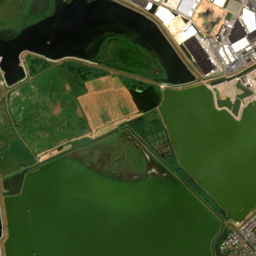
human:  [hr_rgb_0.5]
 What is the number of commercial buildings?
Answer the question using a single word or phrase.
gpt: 26

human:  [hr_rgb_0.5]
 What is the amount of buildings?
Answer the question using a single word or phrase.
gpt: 350

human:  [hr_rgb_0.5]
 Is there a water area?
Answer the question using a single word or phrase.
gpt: yes

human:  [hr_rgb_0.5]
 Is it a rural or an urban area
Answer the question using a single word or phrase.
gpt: rural

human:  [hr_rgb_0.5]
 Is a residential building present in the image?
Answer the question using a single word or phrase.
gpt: yes

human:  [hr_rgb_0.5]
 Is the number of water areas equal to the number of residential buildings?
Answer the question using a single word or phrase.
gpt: no

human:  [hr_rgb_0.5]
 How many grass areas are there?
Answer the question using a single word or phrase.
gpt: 54

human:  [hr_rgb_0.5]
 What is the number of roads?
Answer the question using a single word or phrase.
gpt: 124

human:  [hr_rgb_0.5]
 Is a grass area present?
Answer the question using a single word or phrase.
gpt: yes

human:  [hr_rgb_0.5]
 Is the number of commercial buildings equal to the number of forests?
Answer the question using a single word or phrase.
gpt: no

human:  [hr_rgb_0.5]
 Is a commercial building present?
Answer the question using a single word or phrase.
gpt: yes

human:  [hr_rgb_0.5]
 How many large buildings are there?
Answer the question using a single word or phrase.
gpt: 15

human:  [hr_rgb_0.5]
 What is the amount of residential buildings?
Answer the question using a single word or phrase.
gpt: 317

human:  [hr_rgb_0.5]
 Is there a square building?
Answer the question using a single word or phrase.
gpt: yes

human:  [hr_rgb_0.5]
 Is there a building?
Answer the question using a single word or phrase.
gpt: yes

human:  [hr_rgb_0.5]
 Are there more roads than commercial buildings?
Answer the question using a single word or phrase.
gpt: yes

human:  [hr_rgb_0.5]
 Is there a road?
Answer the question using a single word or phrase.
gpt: yes

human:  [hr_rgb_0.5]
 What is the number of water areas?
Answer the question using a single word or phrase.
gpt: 20

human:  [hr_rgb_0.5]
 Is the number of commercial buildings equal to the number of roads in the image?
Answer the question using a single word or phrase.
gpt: no

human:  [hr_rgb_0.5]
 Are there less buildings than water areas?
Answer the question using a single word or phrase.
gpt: no

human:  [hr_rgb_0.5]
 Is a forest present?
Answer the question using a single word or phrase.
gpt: yes

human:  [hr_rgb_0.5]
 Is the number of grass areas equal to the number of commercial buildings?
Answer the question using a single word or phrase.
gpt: no

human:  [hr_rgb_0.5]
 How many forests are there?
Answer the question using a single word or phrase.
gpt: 14

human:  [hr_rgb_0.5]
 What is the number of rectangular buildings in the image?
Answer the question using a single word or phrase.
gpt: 217

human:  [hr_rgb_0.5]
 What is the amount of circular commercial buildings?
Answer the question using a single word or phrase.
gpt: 0

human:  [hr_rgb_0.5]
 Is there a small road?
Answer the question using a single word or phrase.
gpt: yes

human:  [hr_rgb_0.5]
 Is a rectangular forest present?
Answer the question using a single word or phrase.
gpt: yes

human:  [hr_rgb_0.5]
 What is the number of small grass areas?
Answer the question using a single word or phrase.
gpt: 6

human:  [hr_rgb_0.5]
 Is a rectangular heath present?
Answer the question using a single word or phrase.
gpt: no

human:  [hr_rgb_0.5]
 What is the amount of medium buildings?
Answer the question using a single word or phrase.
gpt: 10

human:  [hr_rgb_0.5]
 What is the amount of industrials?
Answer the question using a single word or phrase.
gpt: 2

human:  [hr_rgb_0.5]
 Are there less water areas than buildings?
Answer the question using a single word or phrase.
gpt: yes

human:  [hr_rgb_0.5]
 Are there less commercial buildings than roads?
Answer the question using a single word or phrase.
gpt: yes

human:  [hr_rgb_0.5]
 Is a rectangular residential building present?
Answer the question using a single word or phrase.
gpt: yes

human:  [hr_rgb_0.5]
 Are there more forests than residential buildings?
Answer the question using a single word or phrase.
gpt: no

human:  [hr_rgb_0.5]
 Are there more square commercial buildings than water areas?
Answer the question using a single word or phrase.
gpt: no

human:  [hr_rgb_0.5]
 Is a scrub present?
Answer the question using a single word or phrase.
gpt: yes

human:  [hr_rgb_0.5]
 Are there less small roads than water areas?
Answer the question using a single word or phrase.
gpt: no

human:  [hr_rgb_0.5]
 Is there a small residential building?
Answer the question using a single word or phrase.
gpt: yes

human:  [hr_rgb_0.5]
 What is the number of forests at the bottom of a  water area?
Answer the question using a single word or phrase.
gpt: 14

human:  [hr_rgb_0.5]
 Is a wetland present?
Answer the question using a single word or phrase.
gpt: yes

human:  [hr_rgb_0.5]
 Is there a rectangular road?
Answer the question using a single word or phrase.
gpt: no

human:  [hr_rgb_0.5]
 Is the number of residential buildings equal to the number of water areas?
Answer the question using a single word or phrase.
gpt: no

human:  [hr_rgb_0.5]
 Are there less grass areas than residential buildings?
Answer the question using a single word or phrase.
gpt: yes

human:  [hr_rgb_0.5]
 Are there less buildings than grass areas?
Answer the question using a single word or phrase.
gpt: yes

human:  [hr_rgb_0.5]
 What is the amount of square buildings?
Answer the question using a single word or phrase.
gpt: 1

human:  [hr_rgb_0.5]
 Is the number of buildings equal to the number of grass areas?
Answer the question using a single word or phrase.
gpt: no

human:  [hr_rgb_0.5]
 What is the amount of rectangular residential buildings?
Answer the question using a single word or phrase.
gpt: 201

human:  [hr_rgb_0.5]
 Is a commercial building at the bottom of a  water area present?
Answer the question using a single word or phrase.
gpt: yes

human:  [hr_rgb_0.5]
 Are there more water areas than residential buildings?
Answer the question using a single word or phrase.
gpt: no

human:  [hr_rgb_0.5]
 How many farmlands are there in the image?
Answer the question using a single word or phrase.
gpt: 1

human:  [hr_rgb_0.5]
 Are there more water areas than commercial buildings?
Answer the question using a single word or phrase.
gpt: no

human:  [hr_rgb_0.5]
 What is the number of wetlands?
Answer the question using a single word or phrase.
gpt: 4

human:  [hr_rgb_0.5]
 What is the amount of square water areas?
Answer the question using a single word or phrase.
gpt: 0

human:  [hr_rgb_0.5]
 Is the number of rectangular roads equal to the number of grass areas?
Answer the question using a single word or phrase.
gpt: no

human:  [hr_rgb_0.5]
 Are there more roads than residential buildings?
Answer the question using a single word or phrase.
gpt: no

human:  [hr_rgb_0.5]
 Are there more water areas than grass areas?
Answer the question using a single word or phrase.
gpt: no

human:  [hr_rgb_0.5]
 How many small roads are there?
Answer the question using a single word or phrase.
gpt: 124

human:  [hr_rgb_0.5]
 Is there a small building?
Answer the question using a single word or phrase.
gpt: yes

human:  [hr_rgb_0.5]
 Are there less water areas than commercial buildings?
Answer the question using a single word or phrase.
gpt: no

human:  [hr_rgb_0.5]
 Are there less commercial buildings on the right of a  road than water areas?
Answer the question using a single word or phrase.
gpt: no

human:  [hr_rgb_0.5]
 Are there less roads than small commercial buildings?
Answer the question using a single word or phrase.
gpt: no

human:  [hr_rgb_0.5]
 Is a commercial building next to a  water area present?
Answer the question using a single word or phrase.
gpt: yes

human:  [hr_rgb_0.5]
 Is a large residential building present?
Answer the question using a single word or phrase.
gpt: yes